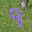
Label: 9